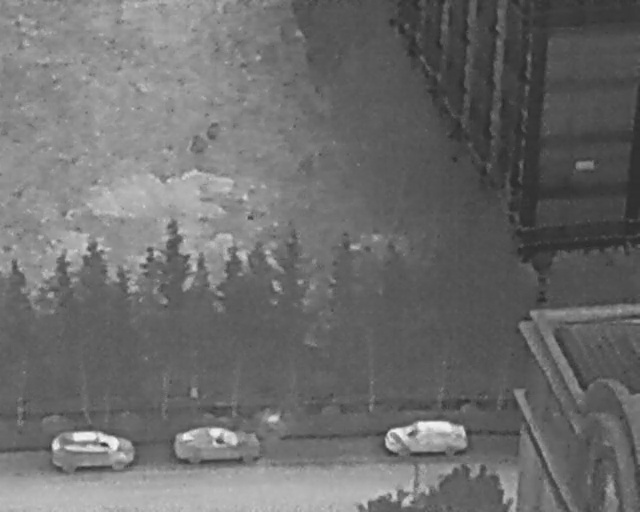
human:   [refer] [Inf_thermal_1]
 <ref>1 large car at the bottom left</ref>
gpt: <box>[[11, 80, 17, 95, 2]]</box>